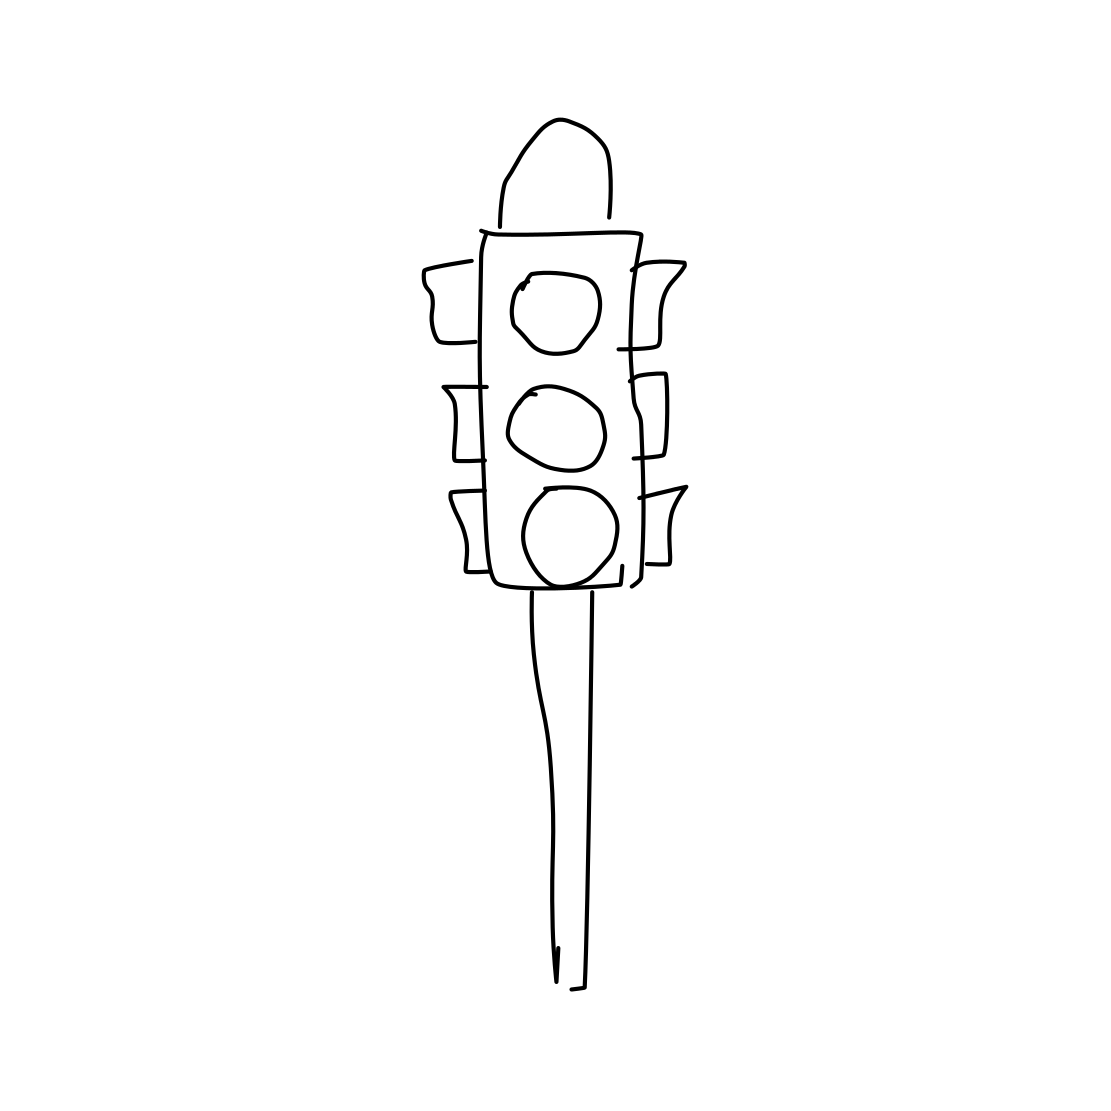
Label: traffic light